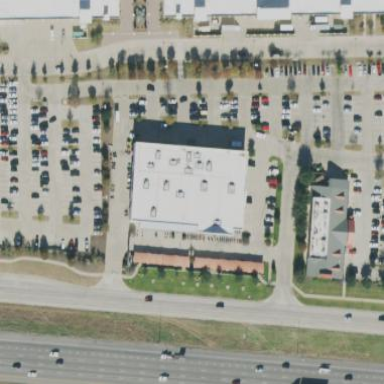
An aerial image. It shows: Building housing motorcycle shop.